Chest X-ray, PA view. Patient: 38 years old, sex M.
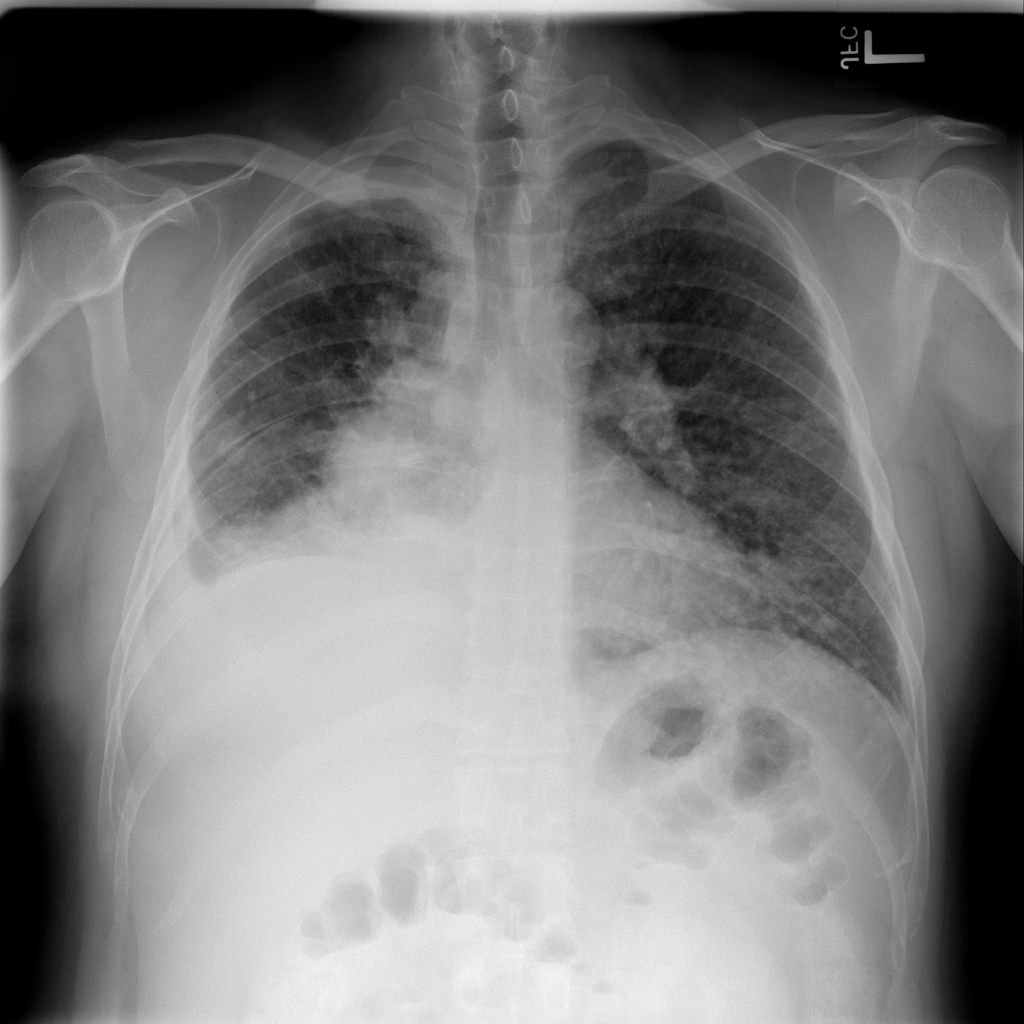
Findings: Effusion, Mass, Nodule